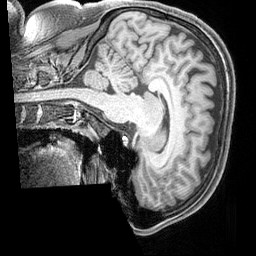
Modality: T1w
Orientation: sagittal
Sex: male
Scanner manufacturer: siemens
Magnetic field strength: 3 T
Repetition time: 2.3 s
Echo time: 0.00226 s